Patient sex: M
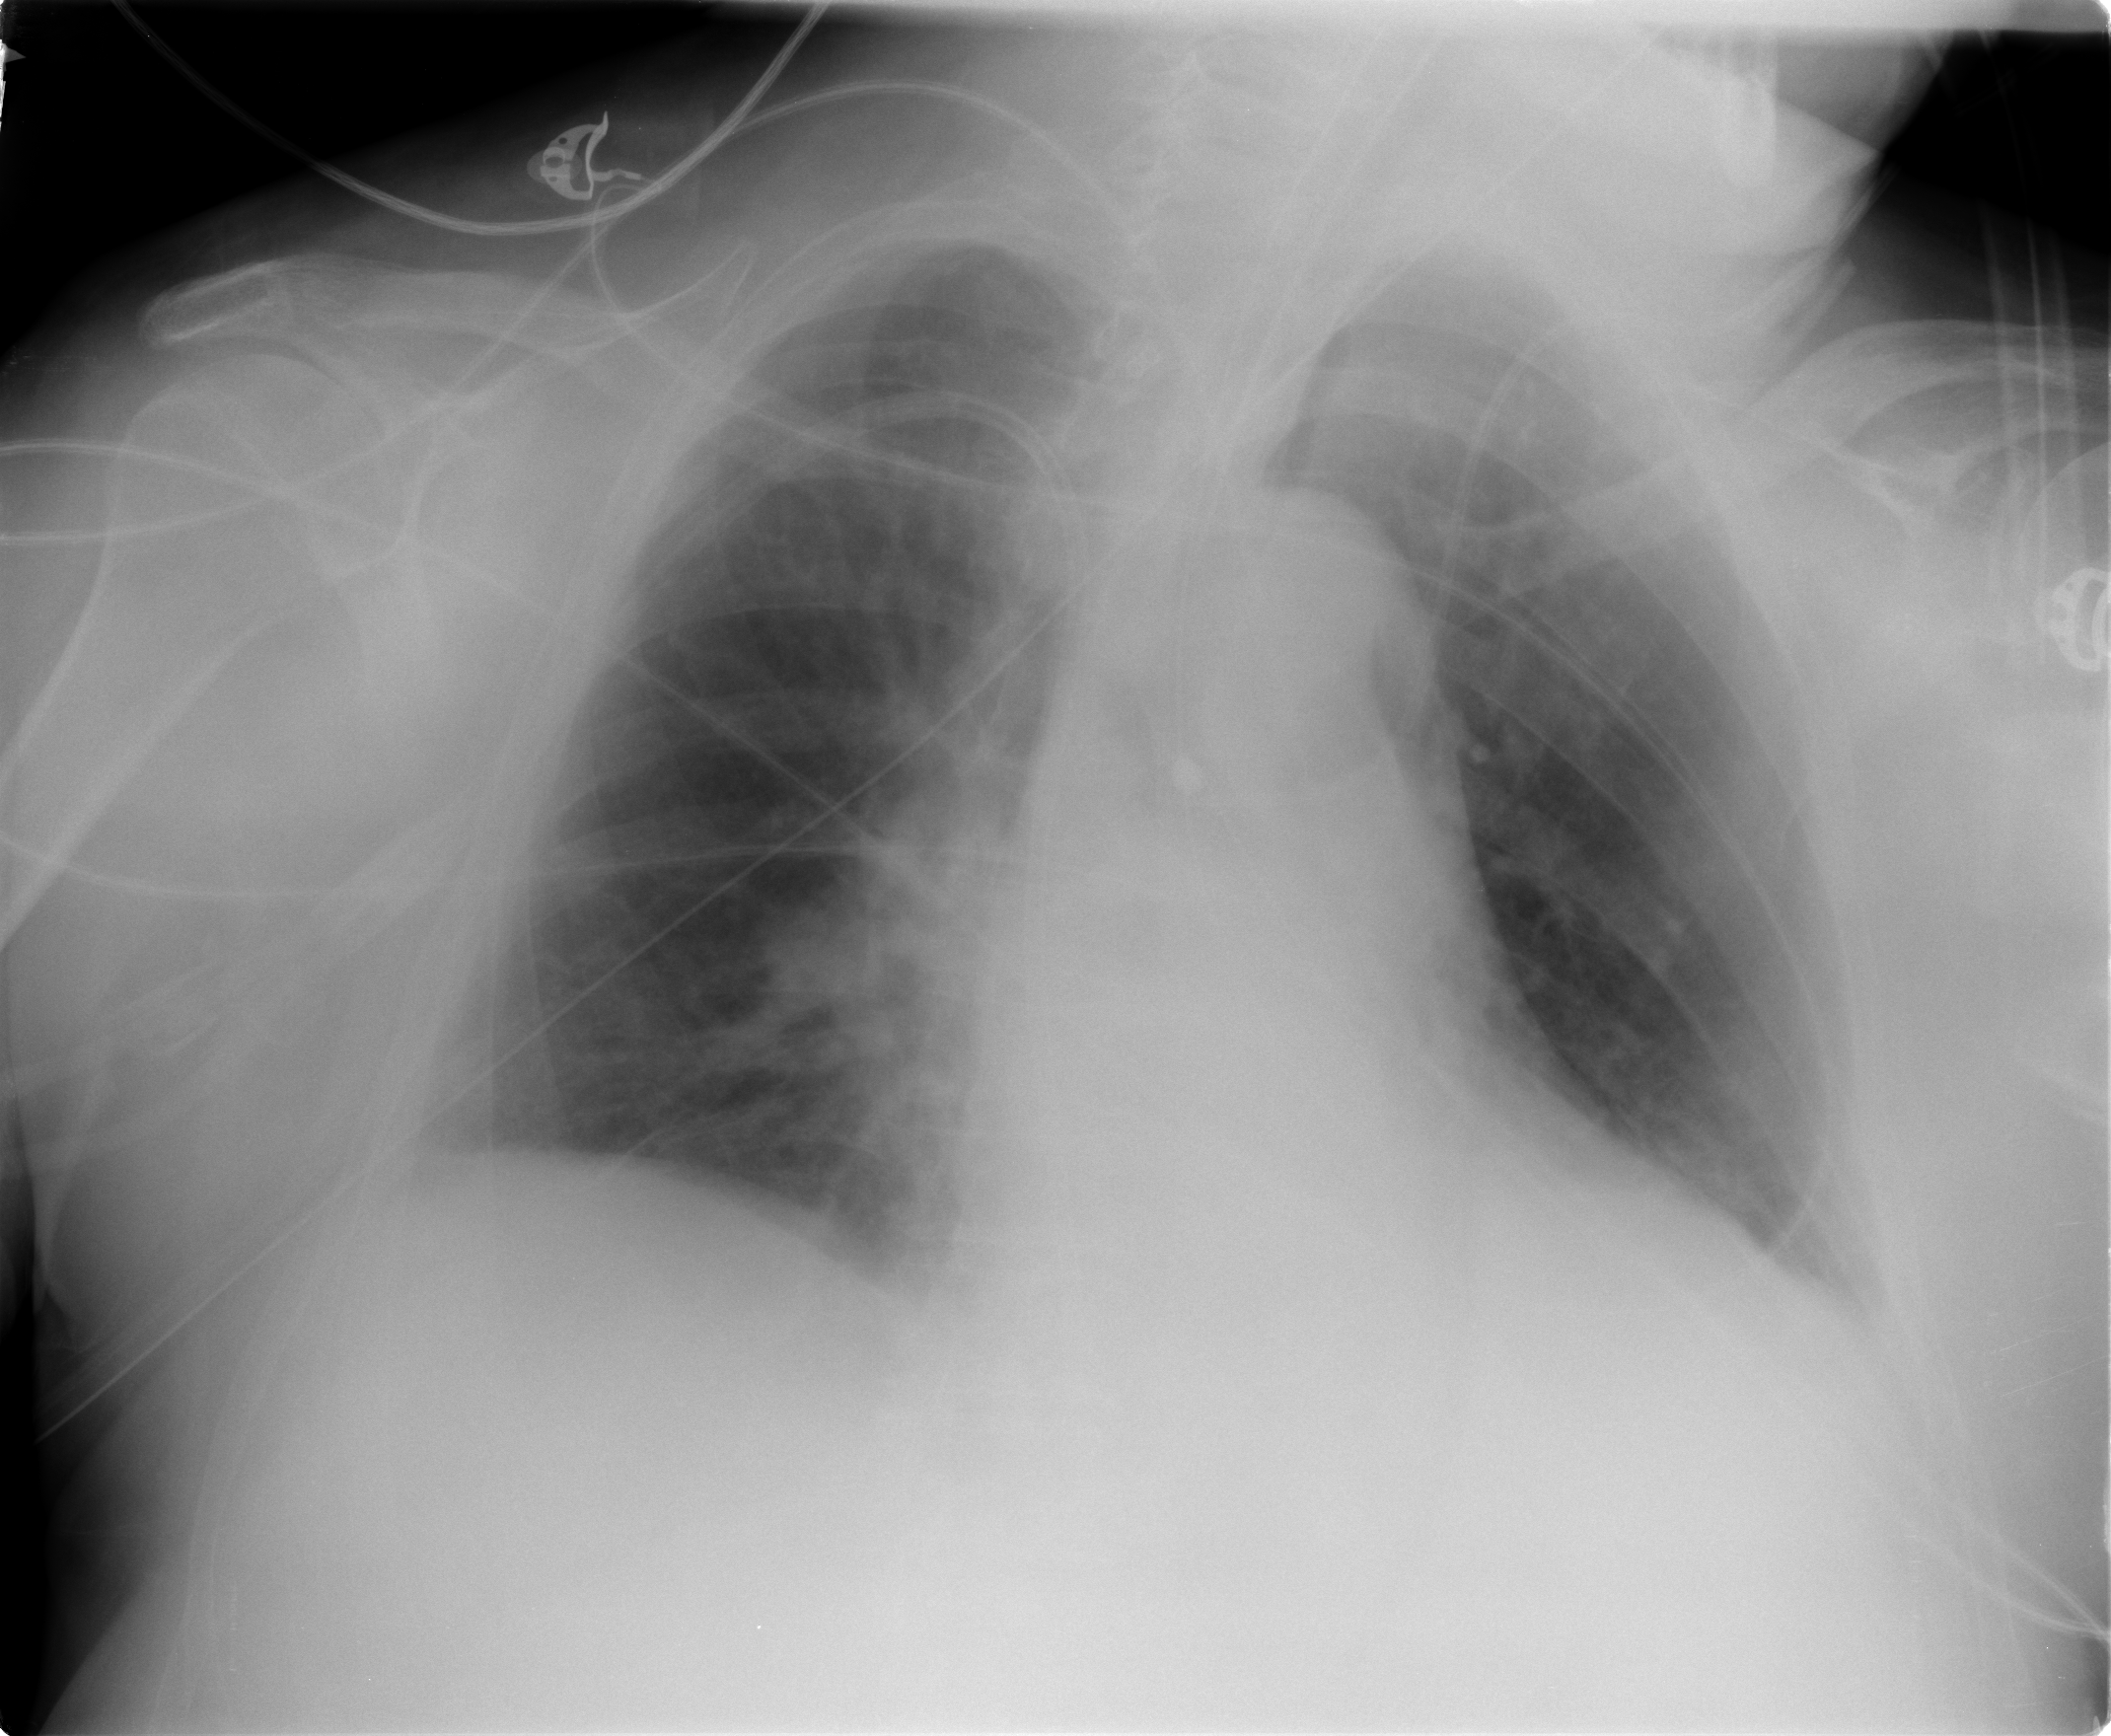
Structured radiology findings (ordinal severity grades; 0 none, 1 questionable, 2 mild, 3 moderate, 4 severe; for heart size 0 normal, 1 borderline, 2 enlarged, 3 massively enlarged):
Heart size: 0
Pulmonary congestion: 2
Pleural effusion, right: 0
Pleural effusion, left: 2
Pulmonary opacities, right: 0
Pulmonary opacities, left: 0
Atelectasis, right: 0
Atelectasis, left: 2